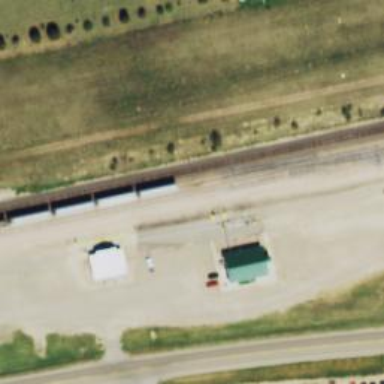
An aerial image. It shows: Railway siding with rails.